Question: Looking for a way to add a description field to invididual attribute in Magento. Please note I'm referring to Attribute Value options, not the actual Attribute itself.
As an example:
Attribute = colour
Attribute values:
Red, Green, Blue
I want to add a description field for each of the 3 colours (1 for Red, 1 for Green, 1 for Blue). The purpose of this is to show a tooltip on the frontend to give more information about each colour option.
Does anyone know how to do this? There are lots of solutions round which apply to the Attribute itself (colour) but not the individual options (Red, Green, Blue).
The descriptions should be editable from within the Admin panel. I don't want a solution which relies on editing these straight in the database using, for example, phpMyAdmin.
I understand that the values are stored in the 'eav_attribute_option_value' table and that a further column may be needed to store the Description. No idea how to get all that set up in the Admin panel. Ideas?

EDIT: I've added a screenshot of where the Description text would need adding. So next to each colour (on the screenshot: Black, Blue, Green, Grey, Red, White, etc) - each one needs to have a description next to it.
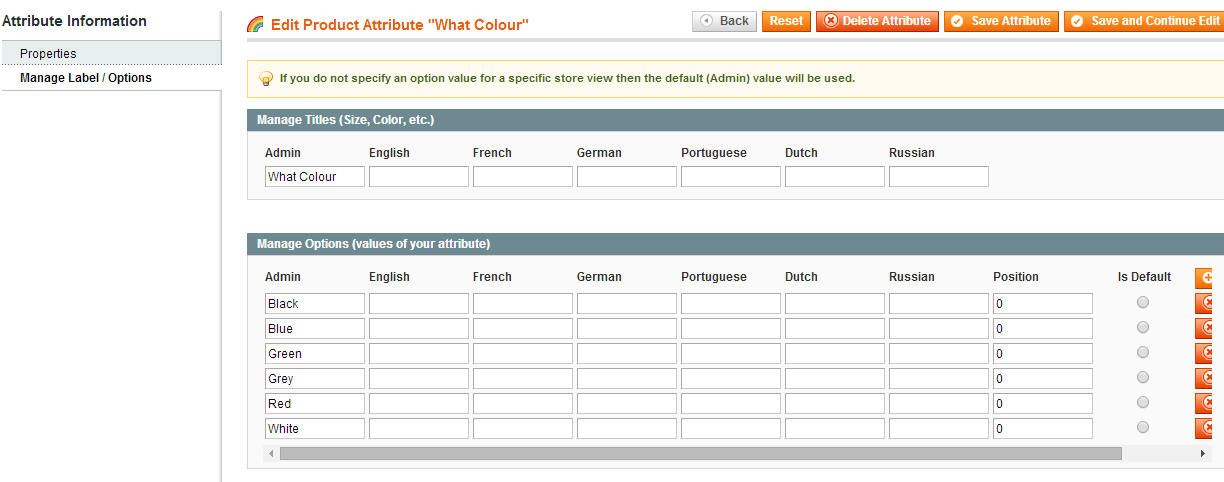
Answer: This maybe 11 months out of date, but for anyone else having this problem then perhaps this can assist you. I hope it will save you from the hours of head banging against a wall like myself and my colleague experienced. For my purpose, I was trying to create an field for Magento version 1.9 to support a product migration from an older platform.
This answer has been partially answered here - <URL> but there are some extra things I had to figure out:
1.) This answer assumes you have created your own module (if you do not know how then start here: <URL>
2.) It also leaves you to create the extra fields in yourself. But to save you time here are the amendments I made to to get it to appear in the admin. Create a new table head option on line :
'''
<th><?php echo Mage::helper('catalog')->__('YOUR_ATTRIBUTE_NAME_HERE') ?></th>
'''
Next create a new td on line :
'''
<td class="a-left"><input class="input-text" type="text" name="option[YOUR_ATTRIBUTE_NAME_HERE][{{id}}]" value="{{TABLE_COLUMN_NAME_HERE}}" <?php if ($this->getReadOnly()):?> disabled="disabled"<?php endif;?>/></td>
'''
And also, most of the logic is done in Javascript so we need to replicate the field here on line :
'''
'<td><input class="input-text" type="text" name="option[YOUR_ATTRIBUTE_NAME_HERE][{{id}}]" value="{{TABLE_COLUMN_NAME_HERE}}" <?php if ($this->getReadOnly()):?> disabled="disabled"<?php endif;?>/><\/td>'+
'''
3.) The longest part for me was creating the custom logic for method. I overrode the parent class, but to save you the trouble here is my logic:
'''
protected function _saveOption(Mage_Core_Model_Abstract $object)
{
$option = $object->getOption();
if (is_array($option)) {
$adapter = $this->_getWriteAdapter();
$optionTable = $this->getTable('eav/attribute_option');
$optionValueTable = $this->getTable('eav/attribute_option_value');
$stores = Mage::app()->getStores(true);
if (isset($option['value'])) {
$attributeDefaultValue = array();
if (!is_array($object->getDefault())) {
$object->setDefault(array());
}
foreach ($option['value'] as $optionId => $values) {
$intOptionId = (int) $optionId;
if (!empty($option['delete'][$optionId])) {
if ($intOptionId) {
$adapter->delete($optionTable, array('option_id = ?' => $intOptionId));
}
continue;
}
$sortOrder = !empty($option['order'][$optionId]) ? $option['order'][$optionId] : 0;
$imgUrl = !empty($option['image_url'][$optionId]) ? $option['image_url'][$optionId] : 0;
if (!$intOptionId) {
$data = array(
'attribute_id' => $object->getId(),
'sort_order' => $sortOrder,
'image_url' => $imgUrl
);
$adapter->insert($optionTable, $data);
$intOptionId = $adapter->lastInsertId($optionTable);
} else {
$data = array('sort_order' => $sortOrder, 'image_url' => $imgUrl);
$where = array('option_id =?' => $intOptionId);
$adapter->update($optionTable, $data, $where);
}
if (in_array($optionId, $object->getDefault())) {
if ($object->getFrontendInput() == 'multiselect') {
$attributeDefaultValue[] = $intOptionId;
} elseif ($object->getFrontendInput() == 'select') {
$attributeDefaultValue = array($intOptionId);
}
}
// Default value
if (!isset($values[0])) {
Mage::throwException(Mage::helper('eav')->__('Default option value is not defined'));
}
$adapter->delete($optionValueTable, array('option_id =?' => $intOptionId));
foreach ($stores as $store) {
if (isset($values[$store->getId()])
&& (!empty($values[$store->getId()])
|| $values[$store->getId()] == "0")
) {
$data = array(
'option_id' => $intOptionId,
'store_id' => $store->getId(),
'value' => $values[$store->getId()]
);
$adapter->insert($optionValueTable, $data);
}
}
}
$bind = array('default_value' => implode(',', $attributeDefaultValue));
$where = array('attribute_id =?' => $object->getId());
$adapter->update($this->getMainTable(), $bind, $where);
}
}
return $this;
}
'''
My custom field was named so I added it to the variable to be inserted. This will insert values into the column "image_url" of the eav_attribute_option table, but you can manipulate it to store in eav_attribute_option_value in the same method.
4.) For some reason that stack overflow post stated that this method would be fired on save but mine was not, therefore I also overrode the method in the same class which looks like this:
'''
protected function _afterSave(Mage_Core_Model_Abstract $object)
{
$this->_clearUselessAttributeValues($object);
$this->_saveStoreLabels($object)
->_saveAdditionalAttributeData($object)
->saveInSetIncluding($object)
->_saveOption($object);
return $this;
}
'''
5.) Now it will attempt to save your new value. But it will cause an error since your custom table column most likely doesn't exist yet. You are welcome to create this manually if it is appropriate for you. Unfortunately I needed to create this programmatically for my situation, so for those of you in the same boat (this is a slightly unclean approach) but for speed I re-routed the by creating the local revision here: and add this to line in the constructor class:
'''
$installer = $this;
$installer->getConnection()->addColumn($installer->getTable('eav/attribute_option'), 'YOUR_COLUMN_NAME_HERE', 'VARCHAR(256) NULL');
$installer->endSetup();
'''
6.) Okay, everything should now be saving to the database, but we still need to read the value into our - this had me stumped for a while, but figured out that the Javascript is responsible for replacing the {{id}} and {{sort_order}} tags in the HTML on line . Therefore we need to add our new column to this method. I added the following code in on line of :
'''
<?php foreach ($this->getOptionValues() as &$val) {
$imgUrl = $this->getImageUrl($val->id);
if ($imgUrl != "0") {
$val->_data["YOUR_TABLE_COLUMN_NAME_HERE"] = $imgUrl;
}
} ?>
'''
Then, in your class add the method that the above calls:
'''
/**
* Retrieve results from custom column
*
* @return Mage_Core_Model_Mysql4_Store_Collection
*/
public function getImageUrl($option_id)
{
//Get the resource model
$resource = Mage::getSingleton('core/resource');
//Retrieve the read connection
$readConnection = $resource->getConnection('core_read');
//Retrieve our table name
$table = $resource->getTableName('eav/attribute_option');
$query = 'SELECT ' . $this->custom_col . ' FROM ' . $table . ' WHERE option_id = '
. (int)$option_id . ' LIMIT 1';
//Execute the query and store the result
$imgUrl = $readConnection->fetchOne($query);
return $imgUrl;
}
'''
And there you have it. I really hope that this helps anyone in a similar situation.